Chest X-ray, PA view. Patient: 54 years old, sex F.
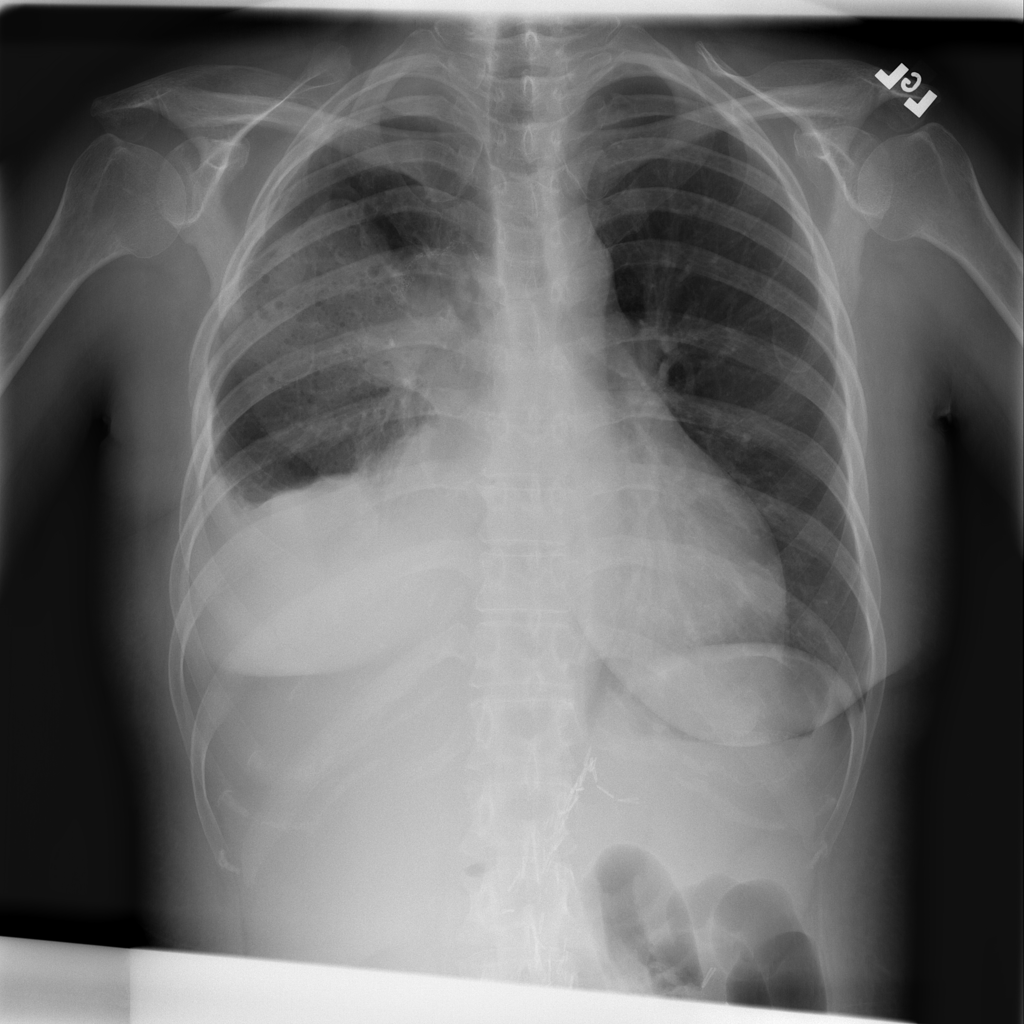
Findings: Atelectasis, Effusion, Infiltration, Mass